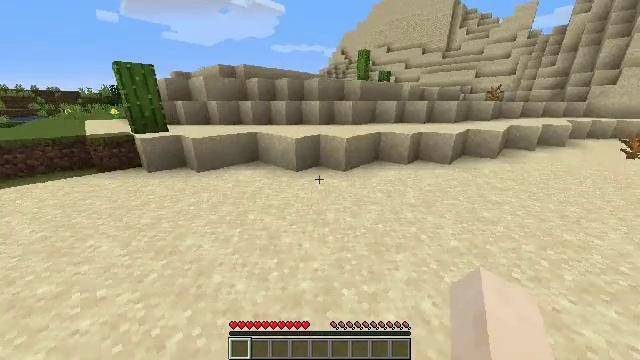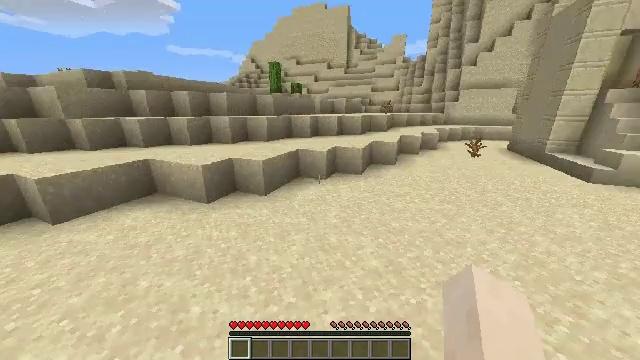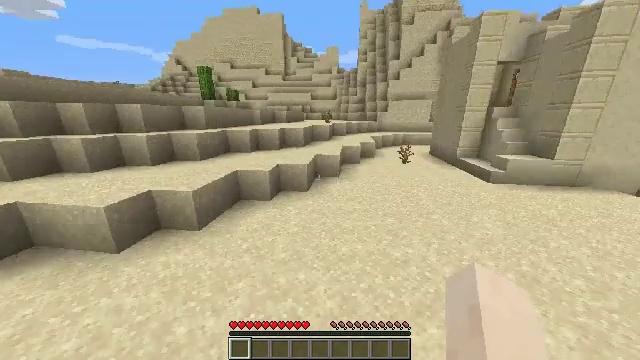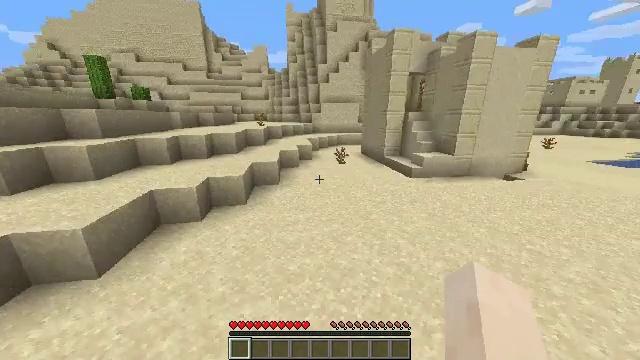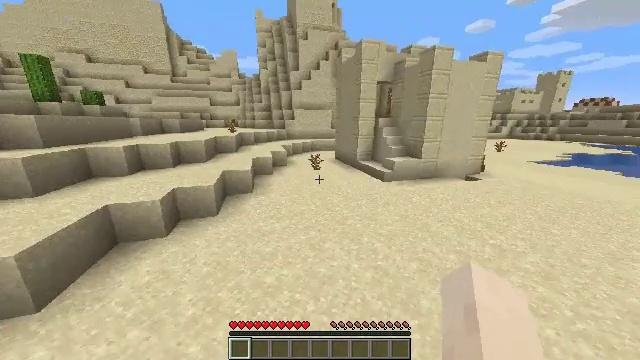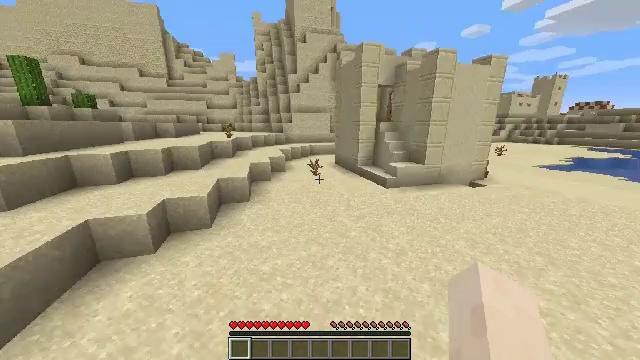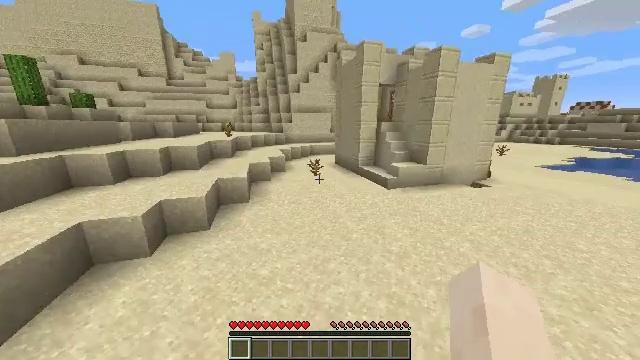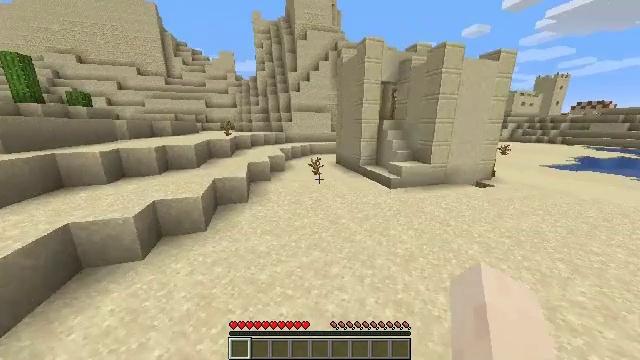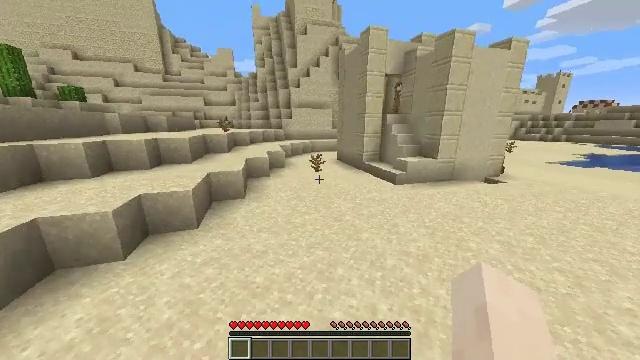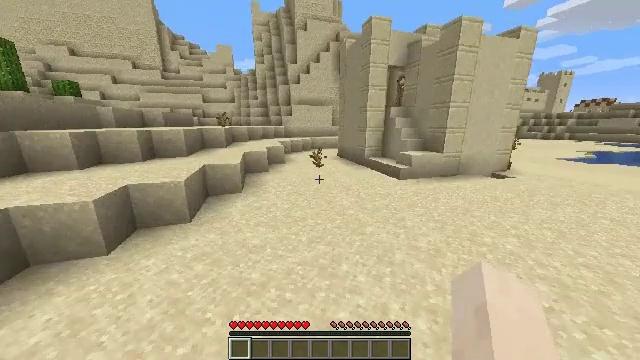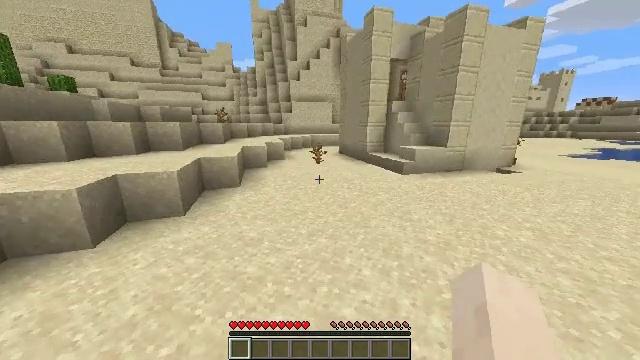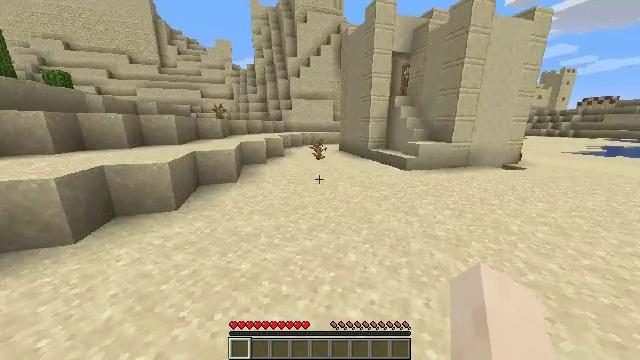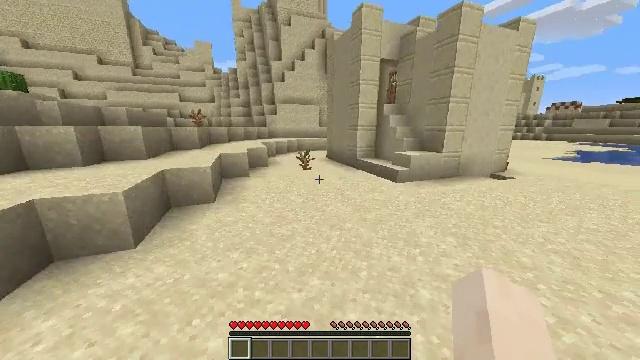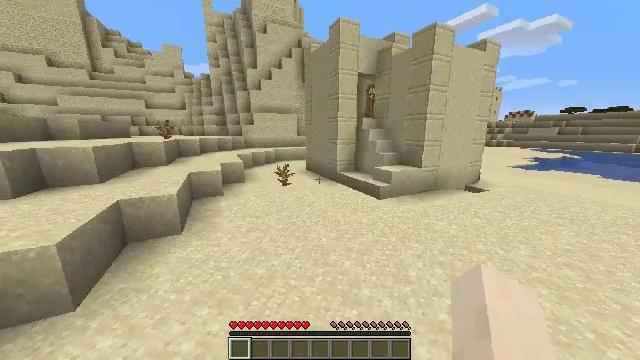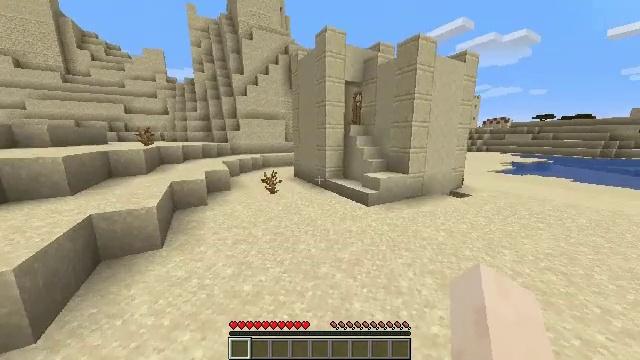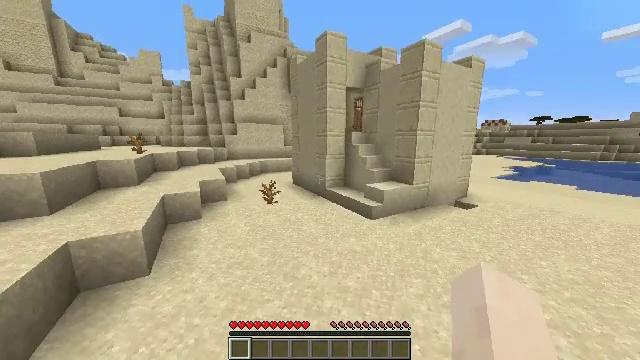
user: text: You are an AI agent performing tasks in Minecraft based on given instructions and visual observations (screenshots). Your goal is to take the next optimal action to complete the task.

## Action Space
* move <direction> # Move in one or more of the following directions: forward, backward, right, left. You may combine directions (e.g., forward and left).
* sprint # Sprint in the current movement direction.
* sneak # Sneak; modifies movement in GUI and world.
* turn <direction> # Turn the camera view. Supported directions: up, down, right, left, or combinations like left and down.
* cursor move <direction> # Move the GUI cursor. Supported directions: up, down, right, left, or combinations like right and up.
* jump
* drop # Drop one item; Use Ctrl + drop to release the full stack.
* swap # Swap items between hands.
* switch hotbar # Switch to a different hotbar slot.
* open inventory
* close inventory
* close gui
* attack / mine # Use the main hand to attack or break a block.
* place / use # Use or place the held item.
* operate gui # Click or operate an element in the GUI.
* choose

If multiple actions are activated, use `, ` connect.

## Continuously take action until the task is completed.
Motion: motion action
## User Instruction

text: Attack the chest to pick it up.
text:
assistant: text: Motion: move forward and move right, sprint, turn right and up, jump
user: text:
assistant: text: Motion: move forward and move right, sprint, turn right and up, jump
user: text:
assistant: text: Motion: move forward and move right, sprint, turn right, jump
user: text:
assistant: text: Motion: move forward and move right, sprint, turn right and up, jump
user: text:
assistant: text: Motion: move forward and move right, sprint, jump
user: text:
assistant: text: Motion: move forward, sprint, jump
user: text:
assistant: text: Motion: move forward, sprint, jump
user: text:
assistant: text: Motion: move forward, sprint, jump
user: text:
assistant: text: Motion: move forward, sprint, jump
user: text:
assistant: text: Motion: move forward, sprint, jump
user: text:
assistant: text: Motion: move forward, sprint, jump
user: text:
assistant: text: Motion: move forward, sprint, turn right, jump
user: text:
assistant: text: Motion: move forward, sprint, turn right and up, jump
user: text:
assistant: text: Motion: move forward, sprint, turn right and up, jump
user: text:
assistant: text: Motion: move forward, sprint, jump
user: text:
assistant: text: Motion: move forward, sprint, jump
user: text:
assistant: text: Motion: move forward, sprint, jump
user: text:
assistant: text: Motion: move forward, sprint, turn right, jump
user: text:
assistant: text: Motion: move forward, sprint, turn right, jump
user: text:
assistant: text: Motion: move forward, sprint, turn right, jump
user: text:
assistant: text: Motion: move forward, sprint, turn right and up
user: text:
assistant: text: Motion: move forward, sprint, turn right
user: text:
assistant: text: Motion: move forward, sprint
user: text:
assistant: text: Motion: move forward, sprint
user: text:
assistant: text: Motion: move forward, sprint
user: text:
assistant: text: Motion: move forward, sprint
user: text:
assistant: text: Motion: move forward, sprint, turn right
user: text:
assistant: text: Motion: move forward, sprint, turn right
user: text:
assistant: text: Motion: move forward, sprint, turn right
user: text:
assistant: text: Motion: move forward, sprint, turn down